Question:
'''
import numpy as np
class FourVector:
""" This document is a demonstration of how to create a class of Four vector """
def __init__(self,ct=0,x=0,y=0,z=0):
self.a=(ct,x,y,z)
self.r=(ct,r=[x,y,z])
P0 = FourVector()
print P0.a
P1 = FourVector(ct=9,x=1,y=2,z=4)
print P1.a
P2 = FourVector(ct=99.9,r=[1,2,4])
'''
My code is working fine for 'P0', 'P1' but doesn't work for 'P2' :( Can anyone spot my mistake?
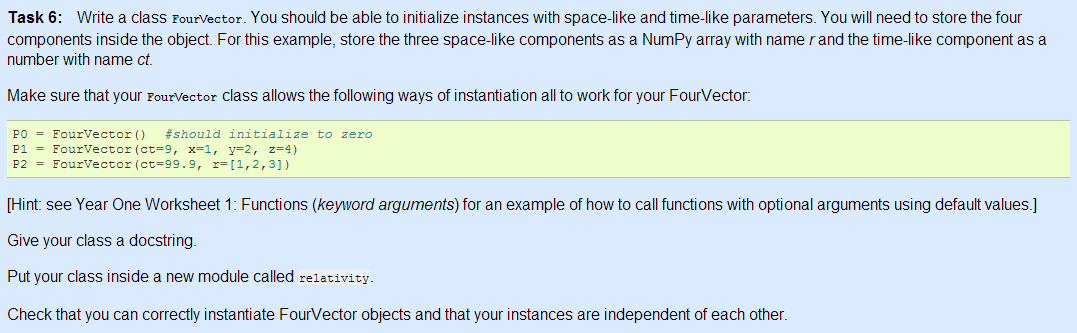
Answer: You don't have a 'r' parameter in your '__init__' method:
'''
class FourVector:
def __init__(self, ct = 0, x = 0, y = 0, z = 0, r = None):
self.a = (ct, x, y, z)
if r is not None:
self.a = (ct, r[0], r[1], r[2])
P0 = FourVector()
print P0.a
P1 = FourVector(ct = 9, x = 1, y = 2, z = 4)
print P1.a
P2 = FourVector(ct = 99.9, r = [1, 2, 4])
print P2.a
'''